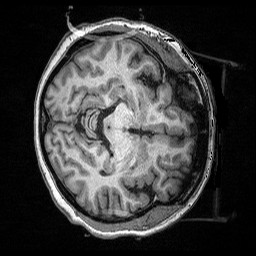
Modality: T1w
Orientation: axial
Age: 49
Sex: female
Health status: ill
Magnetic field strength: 3 T
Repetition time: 2.53 s
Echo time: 0.00331 s